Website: slack
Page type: payment
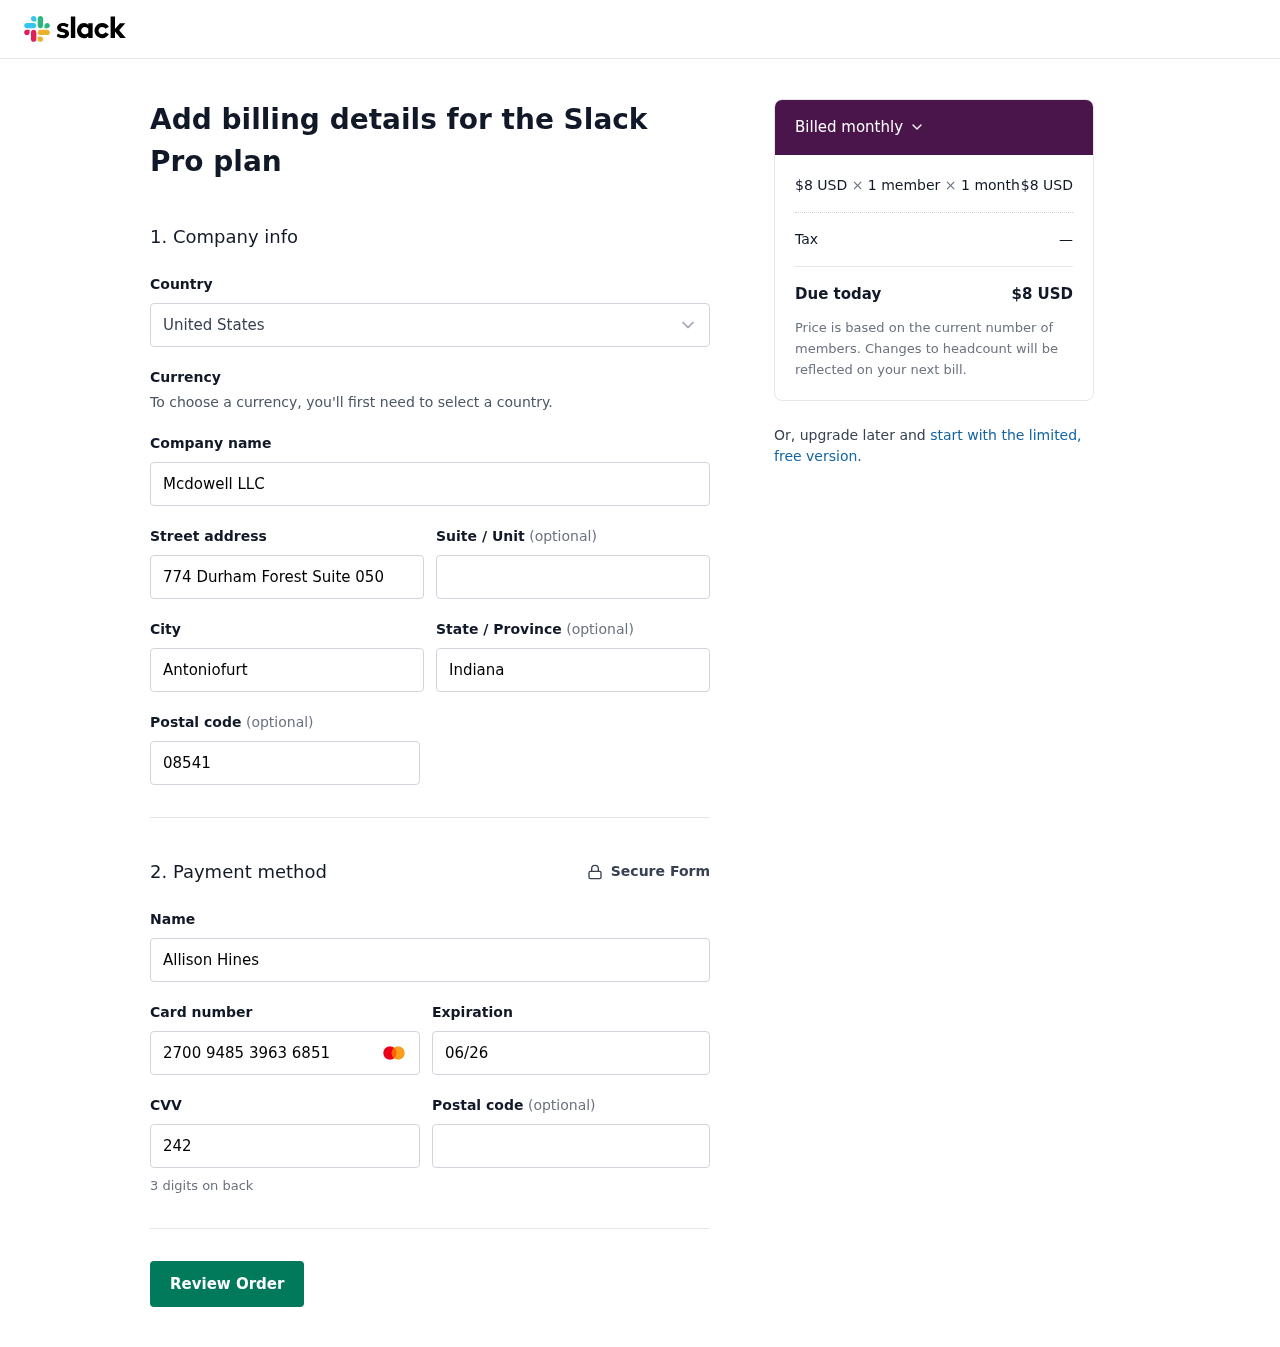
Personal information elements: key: PII_COUNTRY
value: United States
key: PII_COMPANY
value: Mcdowell LLC
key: PII_STREET
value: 774 Durham Forest Suite 050
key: PII_CITY
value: Antoniofurt
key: PII_STATE
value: Indiana
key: PII_POSTCODE
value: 08541
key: PII_FULLNAME
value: Allison Hines
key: PII_CARD_NUMBER
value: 2700 9485 3963 6851
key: PII_CARD_EXPIRY
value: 06/26
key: PII_CARD_CVV
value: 242
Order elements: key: ORDER_PRICE_PER_MEMBER
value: $8 USD
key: ORDER_NUM_MEMBERS
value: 1 member
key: ORDER_NUM_MONTHS
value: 1 month
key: ORDER_SUBTOTAL
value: $8 USD
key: ORDER_TAX
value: —
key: ORDER_TOTAL
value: $8 USD